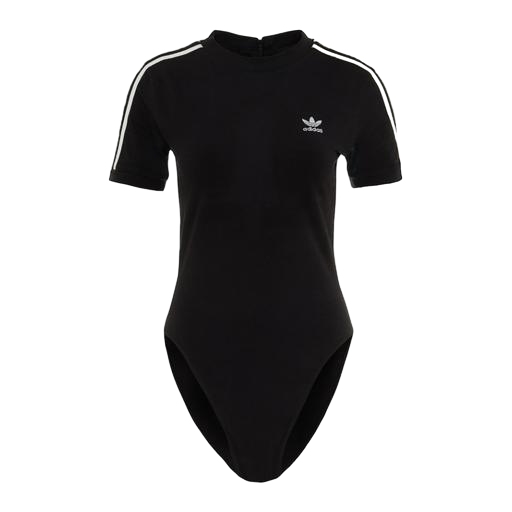
three stripe t-shirt, mid t-shirt, track top, white background